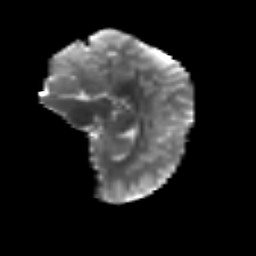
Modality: T2w
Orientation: sagittal
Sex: female
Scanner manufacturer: siemens
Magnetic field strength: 3 T
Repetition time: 5 s
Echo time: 0.071 s